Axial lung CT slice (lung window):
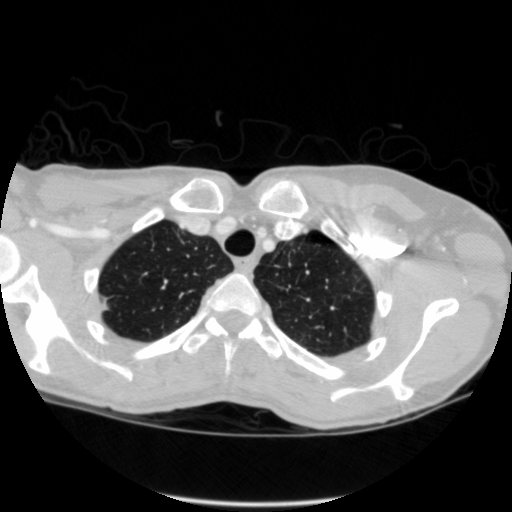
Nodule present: no